Question: I have a column called "Patient Type" in a table. I want to make sure that only 2 values can be inserted in to the column , either opd or admitted, other than that, all other inputs are not valid.
Below is an example of what I want

How do I make sure that the column only accepts "opd" or "admitted" as the data for "Patient Type" column.
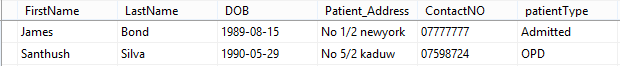
Answer: You need a check constraint.
'''
ALTER TABLE [TableName] ADD CONSTRAINT
my_constraint CHECK (PatientType = 'Admitted' OR PatientType = 'OPD')
'''
You need to check if it works though in MySQL in particular as of today.
Seems it does not work (or at least it did not a few years ago).
<URL>
<URL>
<URL>
Not sure if it's fixed now.
If not working, use a trigger instead of a check constraint.